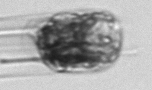
Label: Hemiaulus